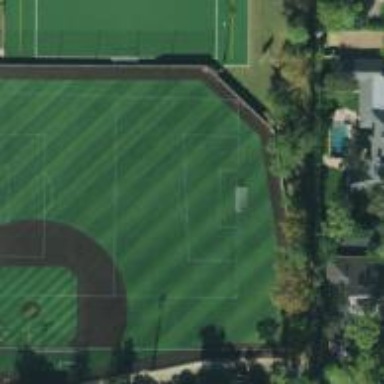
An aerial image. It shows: Baseball pitch for leisure and sports activities.